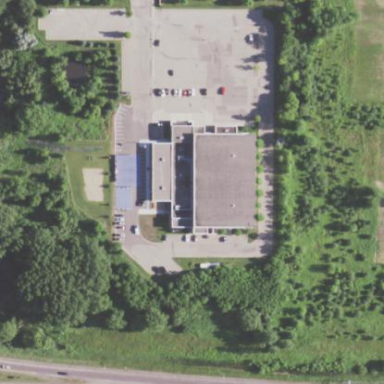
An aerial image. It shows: Building that is sports hall.